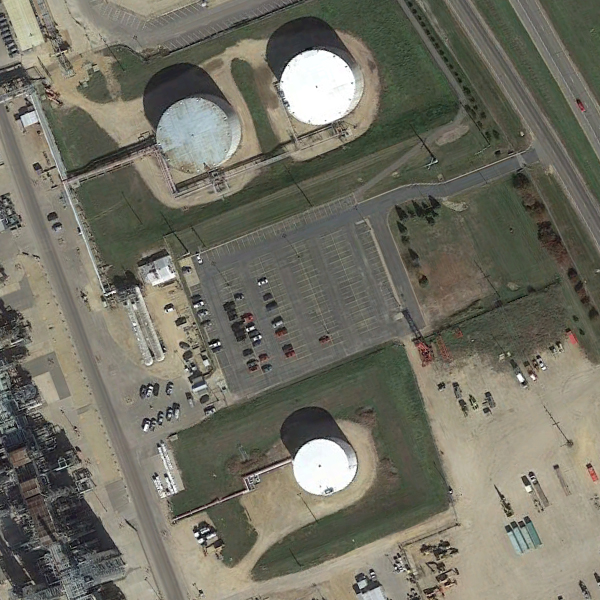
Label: StorageTanks